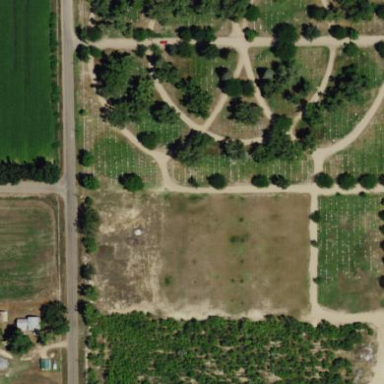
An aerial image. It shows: Cemetery.